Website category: auto
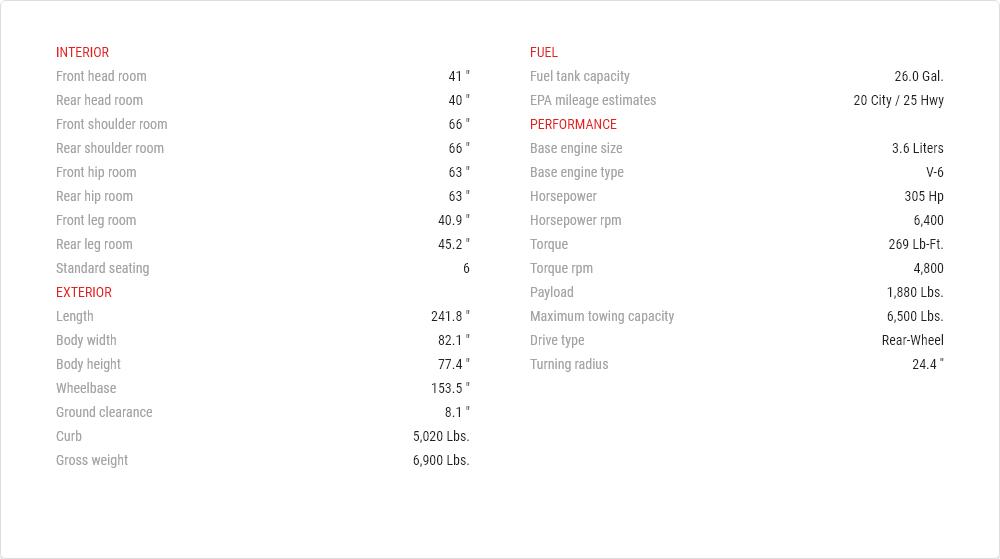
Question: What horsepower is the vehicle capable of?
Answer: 305 hp

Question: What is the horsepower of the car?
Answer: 305 hp

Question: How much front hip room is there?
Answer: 63 "

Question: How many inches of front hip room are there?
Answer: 63 "

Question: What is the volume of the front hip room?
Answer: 63 "

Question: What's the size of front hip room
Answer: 63 "

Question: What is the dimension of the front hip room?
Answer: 63 "